Question: My test.html:
'''
<!DOCTYPE html PUBLIC "-//W3C//DTD HTML 4.01 Transitional//EN" "http://www.w3.org/TR/html4/loose.dtd">
<html>
<head>
<meta http-equiv="Content-Type" content="text/html; charset=ISO-8859-1">
<link rel="stylesheet" type="text/css" href="test.css" />
<title>test</title>
</head>
<body>
<div id="header">header</div>
<div id="container">
<h1>content</h1>
<p>test</p>
<p class="last">...</p>
</div>
<div id="sidebar">
<h1>sidebar</h1>
<ul>
<li>link one</li>
<li>link two</li>
</ul>
</div>
<div id="footer">footer</div>
</body>
</html>
'''
my test.css:
'''
@CHARSET "ISO-8859-1";
#header {
background: #d7dabd;
}
#container {
width: 100%;
float: right;
margin-left: -200px;
}
#sidebar {
width: 200px;
float: left;
}
#footer {
background: #d7dabd;
clear: both;
}
'''
The final effect is:

I expect #sidebar on the left and #container on the right of the page. but they are mixed in the left
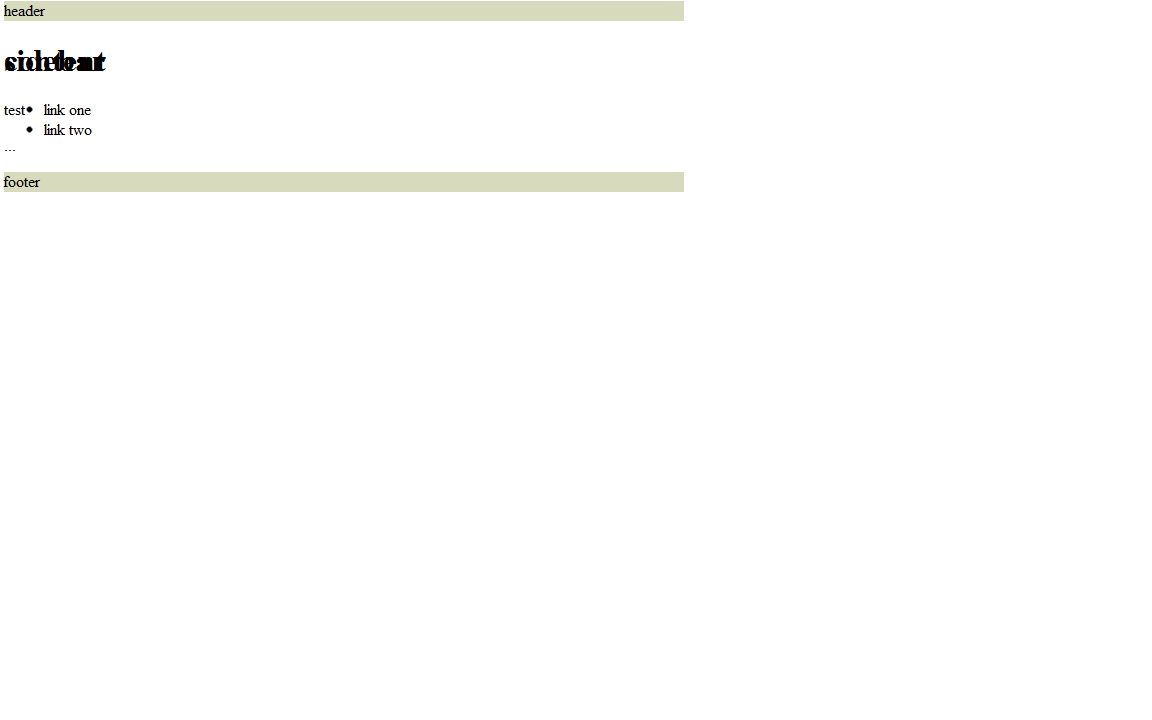
Answer: Just remove the 'width: 100%;' from the css for '#container' and it should look like you wanted
Here's a demo
<URL>